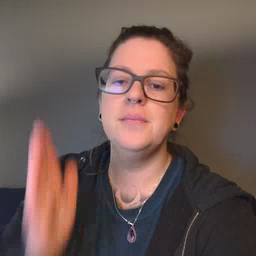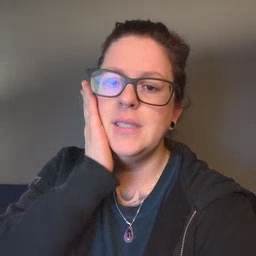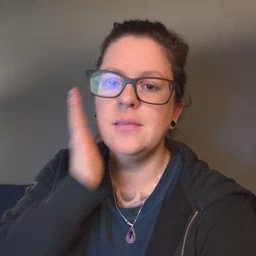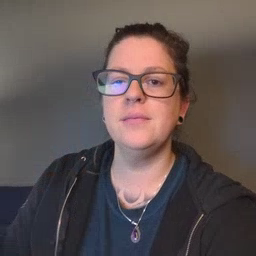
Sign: bed